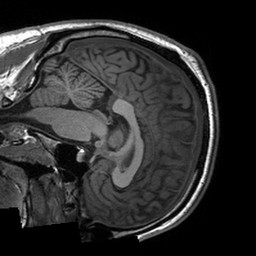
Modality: T1w
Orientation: sagittal
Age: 37
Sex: male
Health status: healthy
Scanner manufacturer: siemens
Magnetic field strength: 3 T
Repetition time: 2 s
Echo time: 0.00197 s